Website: macys
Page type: delivery-shipping
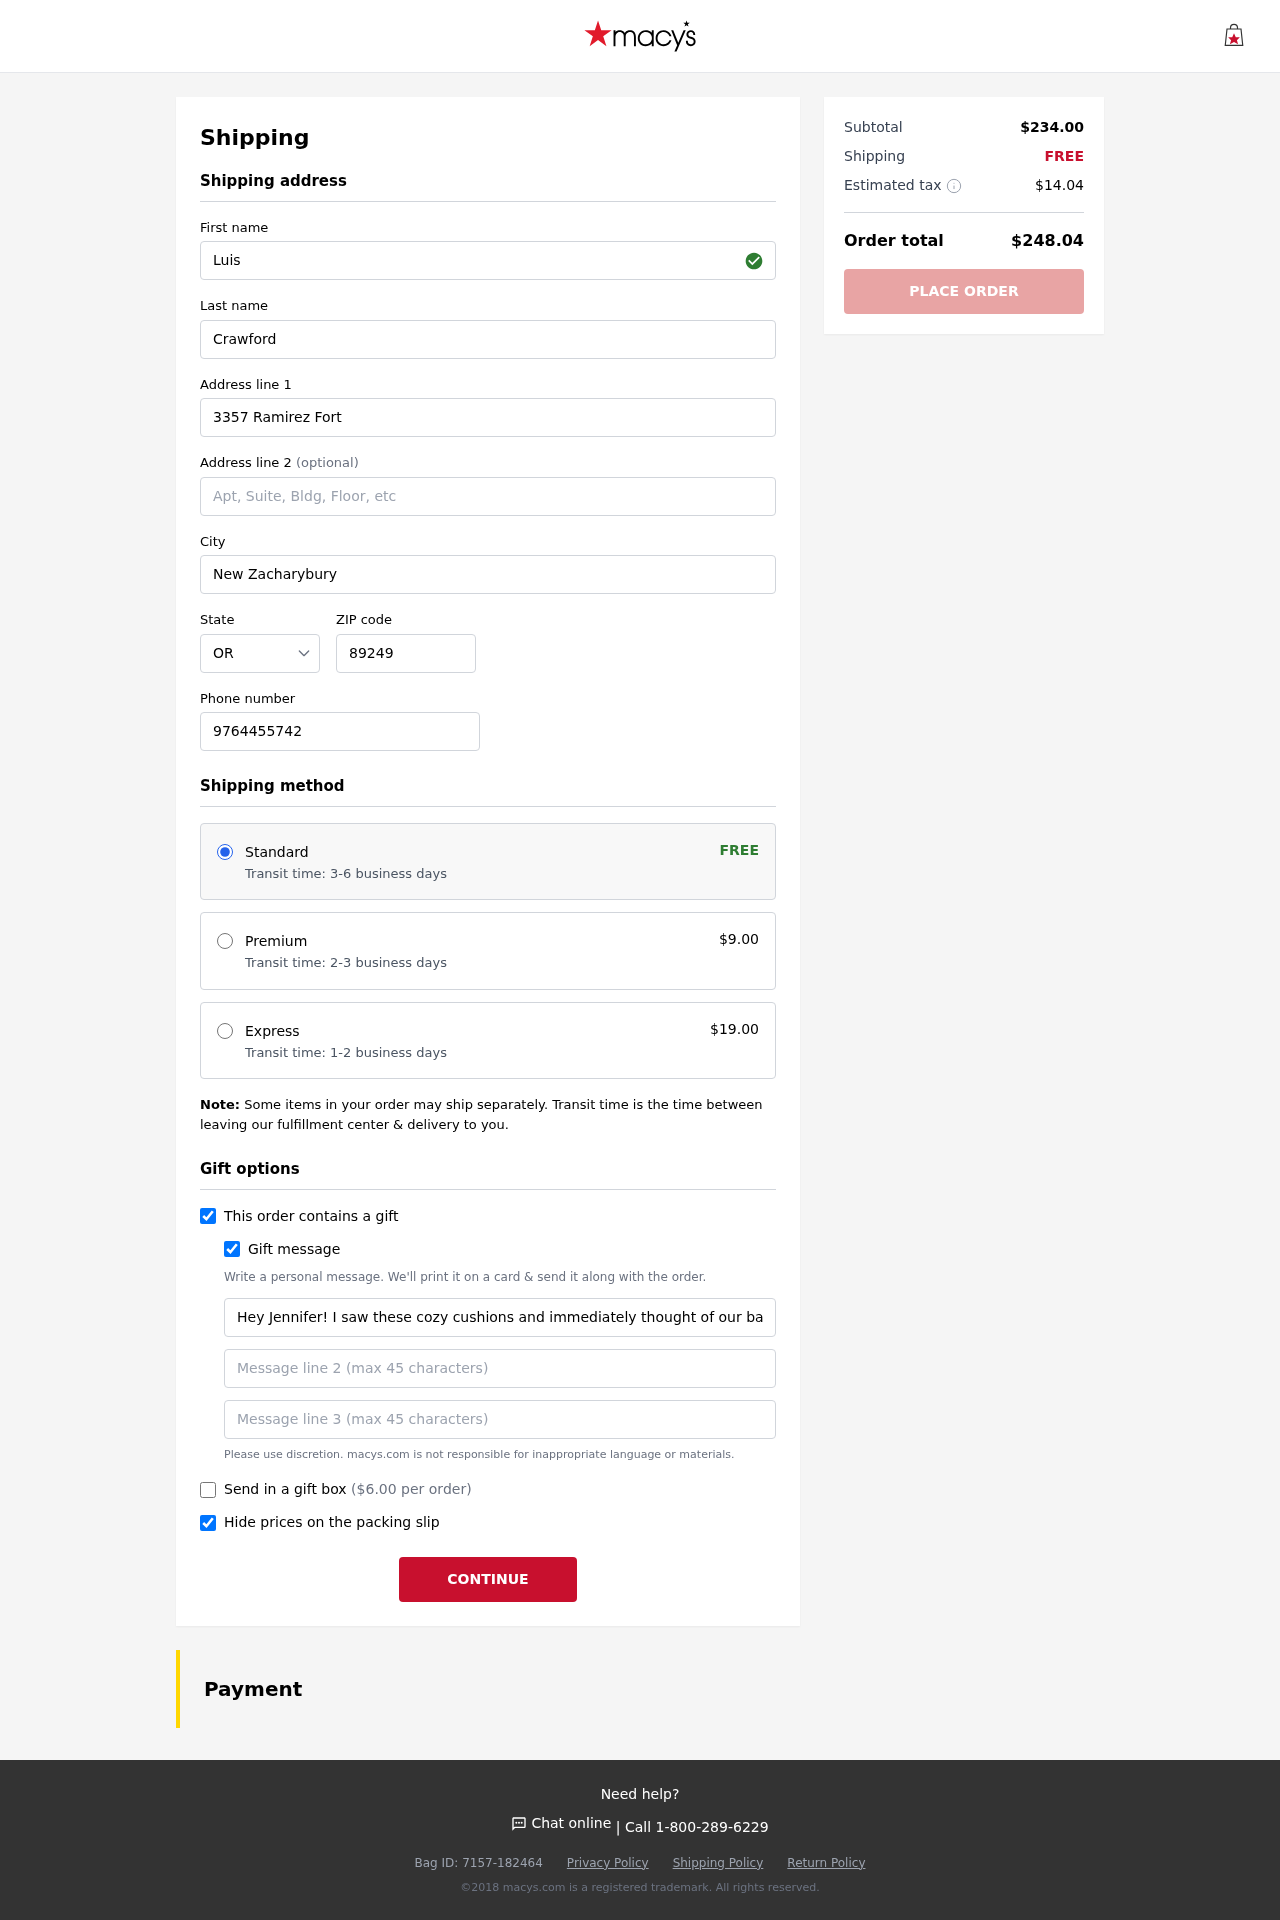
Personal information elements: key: PII_STATE_ABBR
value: OR
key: PII_FIRSTNAME
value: Luis
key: PII_LASTNAME
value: Crawford
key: PII_STREET
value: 3357 Ramirez Fort
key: PII_CITY
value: New Zacharybury
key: PII_POSTCODE
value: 89249
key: PII_PHONE
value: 9764455742
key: PII_GIFT_MESSAGE
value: Hey Jennifer! I saw these cozy cushions and immediately thought of our backyard hangouts—perfect for adding a little comfort to our chats. Hope they bring some extra warmth to your lovely space!  Luis
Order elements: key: ORDER_SHIPPING_STANDARD
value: Transit time: 3-6 business days
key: ORDER_SHIPPING_COST
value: FREE
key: ORDER_SHIPPING_PREMIUM
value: Transit time: 2-3 business days
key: ORDER_SHIPPING_PREMIUM_PRICE
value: $9.00
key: ORDER_SHIPPING_EXPRESS
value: Transit time: 1-2 business days
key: ORDER_SHIPPING_EXPRESS_PRICE
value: $19.00
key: ORDER_GIFT_BOX_PRICE
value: ($6.00 per order)
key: ORDER_SUBTOTAL
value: $234.00
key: ORDER_SHIPPING_COST2
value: FREE
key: ORDER_TAX
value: $14.04
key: ORDER_TOTAL
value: $248.04